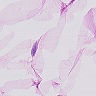
Metastatic tissue present: no